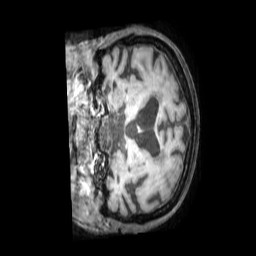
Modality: T1w
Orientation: coronal
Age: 85
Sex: female
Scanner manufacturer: philips
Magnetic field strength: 3 T
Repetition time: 0.009892 s
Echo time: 0.004605 s